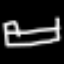
Label: bed